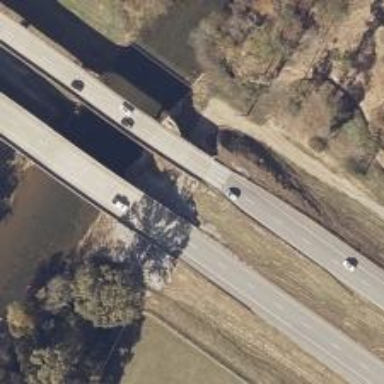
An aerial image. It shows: Trunk highway with bridge.